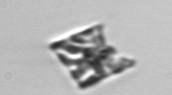
Label: Eucampia